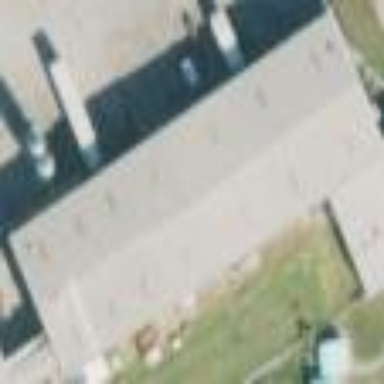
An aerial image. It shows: Industrial building housing pub.